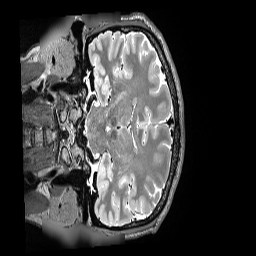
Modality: T2w
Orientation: coronal
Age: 44
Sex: male